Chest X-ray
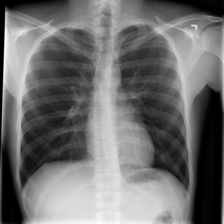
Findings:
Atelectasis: negative
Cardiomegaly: negative
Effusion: negative
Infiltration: negative
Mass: negative
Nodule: negative
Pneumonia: negative
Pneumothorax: negative
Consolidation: negative
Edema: negative
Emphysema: negative
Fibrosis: negative
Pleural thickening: negative
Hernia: negative